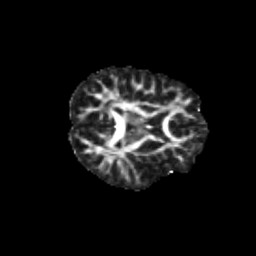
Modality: FA
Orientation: axial
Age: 11
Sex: female
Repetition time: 9.512 s
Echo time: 0.089 s